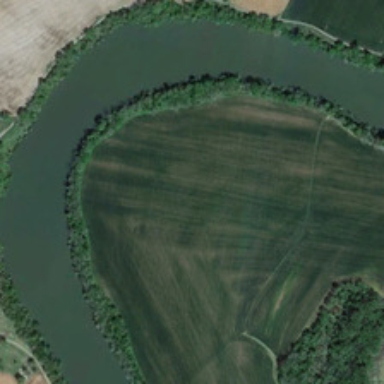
Many green plants are in two sides of a curved river .